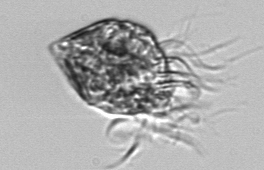
Label: Strombidium_morphotype1